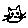
Label: cat